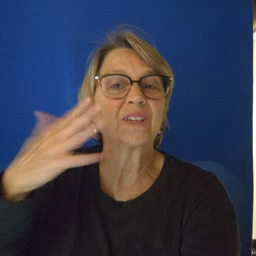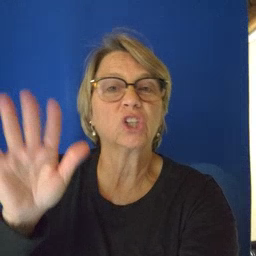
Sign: finish